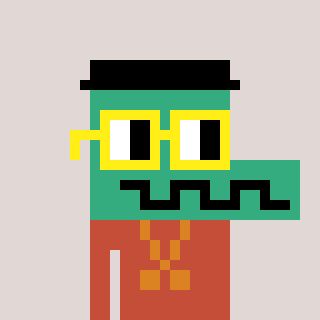
a pixel art character with square yellow glasses, a crocodile-shaped head and a rust-colored body on a warm background